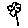
Label: flower